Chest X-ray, PA view. Patient: 42 years old, sex M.
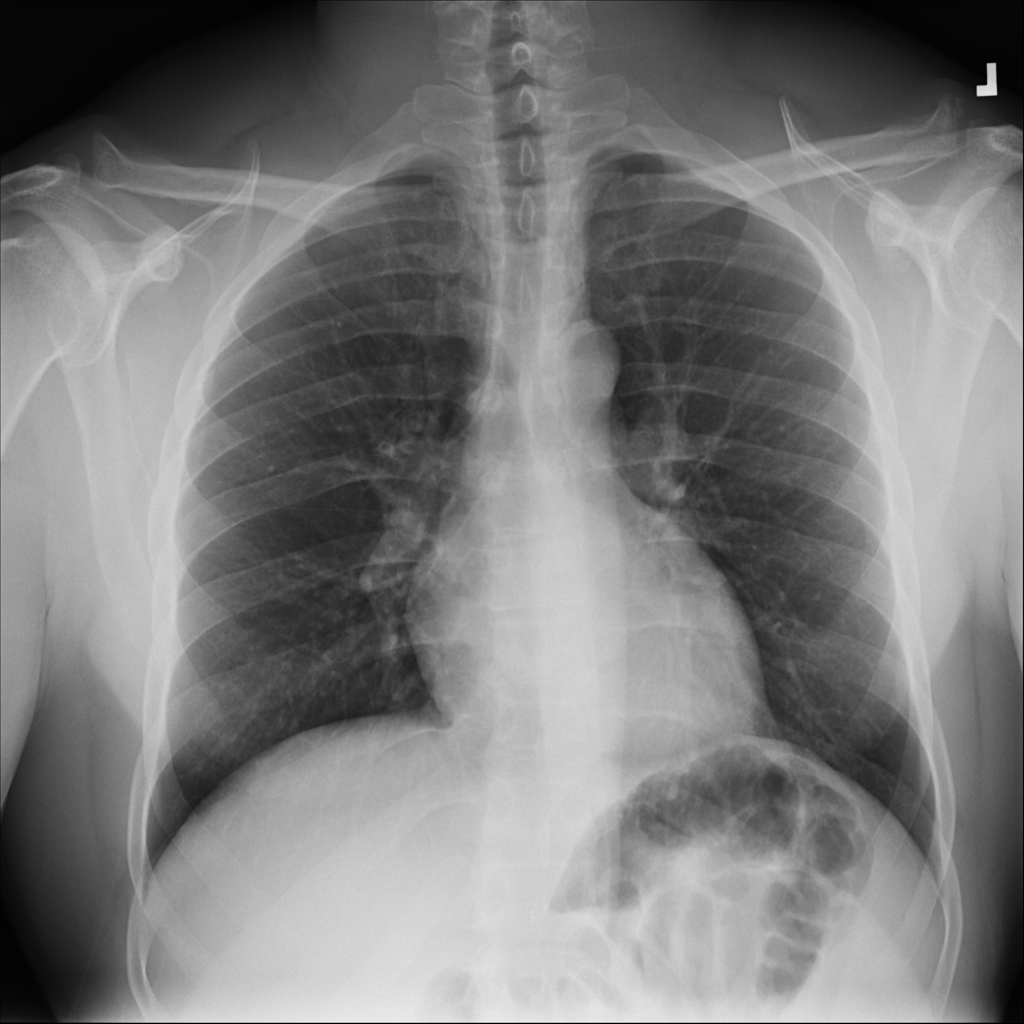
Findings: No Finding